Question: I got this view
'''
<record id="action_certificados_certificados" model="ir.actions.act_window">
<field name="requisicion_id">Certificados</field>
<field name="res_model">certificados.certificados</field>
<field name="view_type">form</field>
<field name="view_mode">tree,form</field>
</record>
'''
It works perfectly with what i want with my module.py
'''
class certificados(osv.osv):
_name = 'certificados.certificados'
_description="Certificados de No Produccion"
_columns = {
'Registro_Numero' : fields.integer('Registro Numero'),
'Fecha_de_Emision': fields.date('Fecha de Emision', required=True, select=True),
'Fecha_de_Solicitud': fields.date('Fecha de Solicitud', required=True, select=True),
'Fecha_del_Documento': fields.date('Fecha del Documento', required=True, select=True),
'Vigencia' : fields.integer('Vigencia'), 'cert_ids' : fields.one2many('certificados.line','requisicion_id','Items del Certificado'),
'descripcion' : fields.text('Descripcion'),
'notas' : fields.text('Notas'),
}
class certificados_line(osv.osv):
_name = "certificados.line"
_description="Certificados No Produccion"
_inherit = ['mail.thread', 'ir.needaction_mixin']
_columns = {
'Item' : fields.integer('Item'),
'Codigo_Arancelario' : fields.integer('Codigo Arancelario'),
'product_id' : fields.many2one('product.product', 'Material'),
'Descripcion_Arancelaria' : fields.char('Descripcion Arancelaria', size=42, required = True, translate = True),
'Especificaciones_Tecnicas' : fields.char('Especificaciones Tecnicas', size=60, required = True, translate = True),
'Cantidad' : fields.float('Cantidad'), 'Unidad_de_Medida': fields.many2one('product.uom', 'Unidad de Medida'),
'Precio_Unitario_Declarado' : fields.float('Precio Unitario Declarado'), 'Moneda' : fields.many2one('res.currency', 'Moneda'),
'Valor_En_Divisas' : fields.float('Valor En Divisas'),
'requisicion_id' : fields.many2one('certificados.certificados', 'Certificados de No Produccion', ondelete='cascade'),
'Cantidad_Consumida' : fields.float('Cantidad Consumida'), 'Cantidad_Disponible' : fields.float('Cantidad Disponible'),
}
certificados_line()
'''
But it works only when showing the form as desired, but not in the tree view, if i change the 'res_model' to 'certificados.line' then it shows what it should on tree mode, but then it wouldn't load the certificados.certificados form,
'''
<record id="student_certificados_form" model="ir.ui.view">
<field name="name">certificados.result.form</field>
<field name="model">certificados.certificados</field>
<field name="arch" type="xml">
<form string="Introducir los datos" version="7.0">
<sheet>
<div class="oe_edit_only">
<label for="Registro_Numero" class="oe_inline"/>
</div>
<h1>
<field name="Registro_Numero" class="oe_inline"/>
</h1>
<group>
<group>
<field name="Fecha_de_Emision"/>
<field name="Fecha_de_Solicitud"/>
</group>
<group>
<field name="Fecha_del_Documento"/>
<field name="Vigencia"/>
</group>
</group>
<notebook>
<page string="Productos">
<field name="cert_ids">
<tree string="Productos">
<field name="product_id"/>
<field name="Codigo_Arancelario"/>
<field name="Descripcion_Arancelaria"/>
<field name="Especificaciones_Tecnicas"/>
<field name="Cantidad"/>
<field name="Precio_Unitario_Declarado"/>
<field name="Valor_En_Divisas"/>
<field name="Cantidad_Consumida"/>
</tree>
</field>
<separator string="Observaciones"/>
<field name="descripcion"/>
</page>
</notebook>
</sheet>
<div class="oe_chatter">
<field name="message_follower_ids" widget="mail_followers"/>
<field name="message_ids" widget="mail_thread"/>
</div>
</form>
</field>
</record>
'''
so i don't know what to do, i just need the tree to work properly. Right now it shows me non sense data.
This is the actual 'tree' declaration on my xml:
'''
<record id="view_certificados_tree" model="ir.ui.view">
<field name="name">certificados.tree</field>
<field name="model">certificados.line</field>
<field name="type">tree</field>
<field name="arch" type="xml">
<tree string="Certificados" >
<field name="Item" />
<field name="Codigo_Arancelario" />
<field name="Descripcion_Arancelaria" />
<field name="Especificaciones_Tecnicas" />
<field name="Precio_Unitario_Declarado" />
<field name="Valor_En_Divisas" />
<field name="Cantidad_Consumida" />
<field name="Cantidad_Disponible" />
</tree>
</field>
</record>
'''
This shows properly only if i change certificados.certificados in the actions for certificados.line, but THEN it will not work properly on the form. The form shows without sheet, notebook etc...
This is what it shows me in tree mode right now:

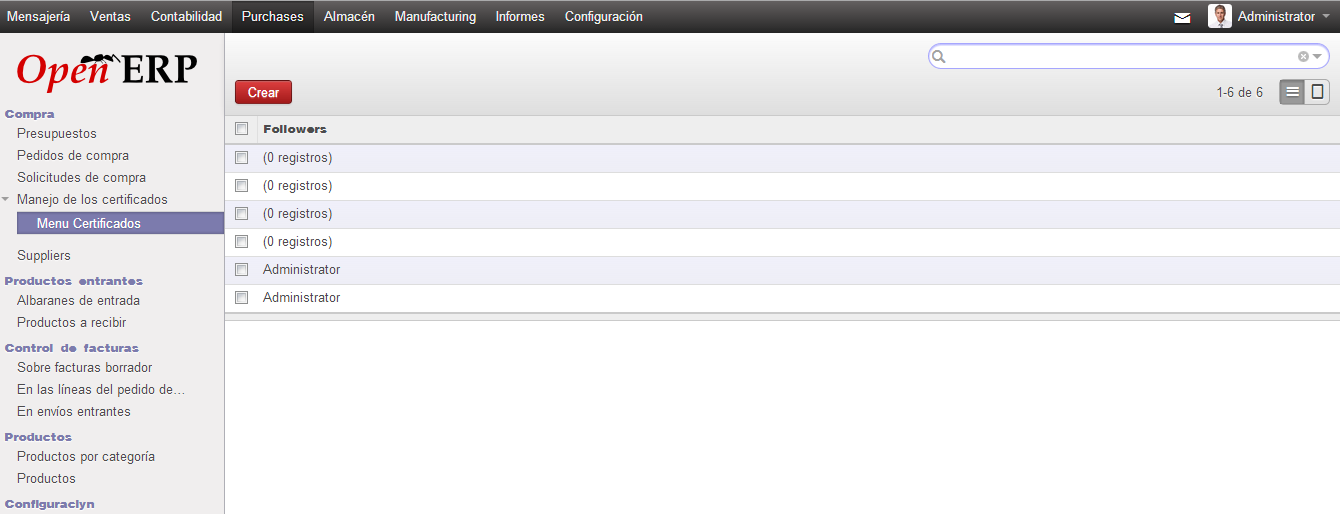
Answer: You made tree view of object and form view of object .
You have to change the tree view with this tree view.
'''
<record id="view_certificados_tree" model="ir.ui.view">
<field name="name">certificados.tree</field>
<field name="model">certificados.certificados</field>
<field name="type">tree</field>
<field name="arch" type="xml">
<tree string="Certificados" >
<field name="Registro_Numero" />
<field name="Fecha_de_Emision" />
<field name="Fecha_de_Solicitud" />
<field name="Fecha_del_Documento" />
<field name="Vigencia" />
<field name="descripcion" />
</tree>
</field>
</record>
'''
Until now what are you doing is you made form view of object and tree view of . So why this generate problem.
If you make for object then tree view and form view must be of this object.
Hope you understand